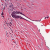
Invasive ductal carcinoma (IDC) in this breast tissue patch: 0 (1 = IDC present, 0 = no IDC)